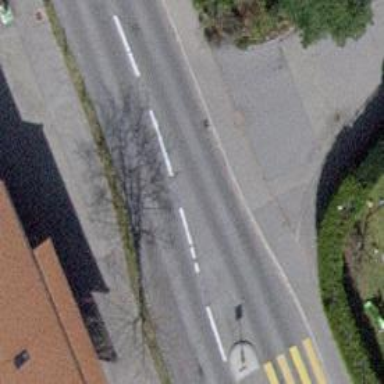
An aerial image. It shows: Unmarked road crossing.